Aerial crown-view tile of a tropical tree (Barro Colorado Island, Panama), acquired 20250915:
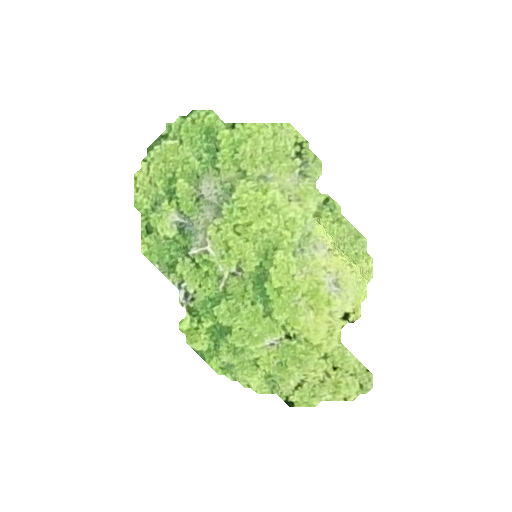
Species: Terminalia amazonia
GBIF accepted scientific name: Terminalia amazonica
Crown area: 70.564 m²